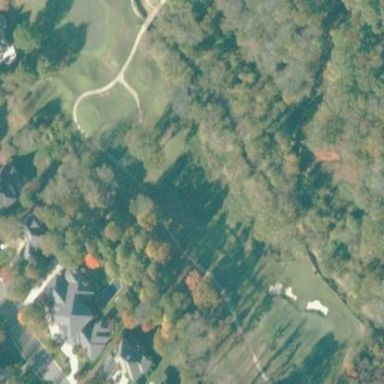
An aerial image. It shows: Area with grass used as rough in golf course.